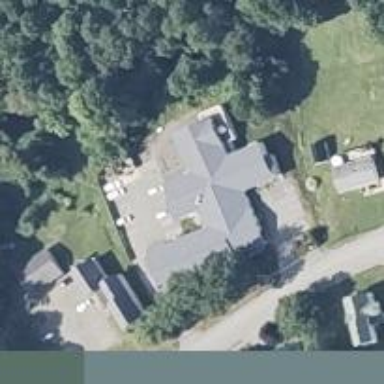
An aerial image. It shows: Nursing home.